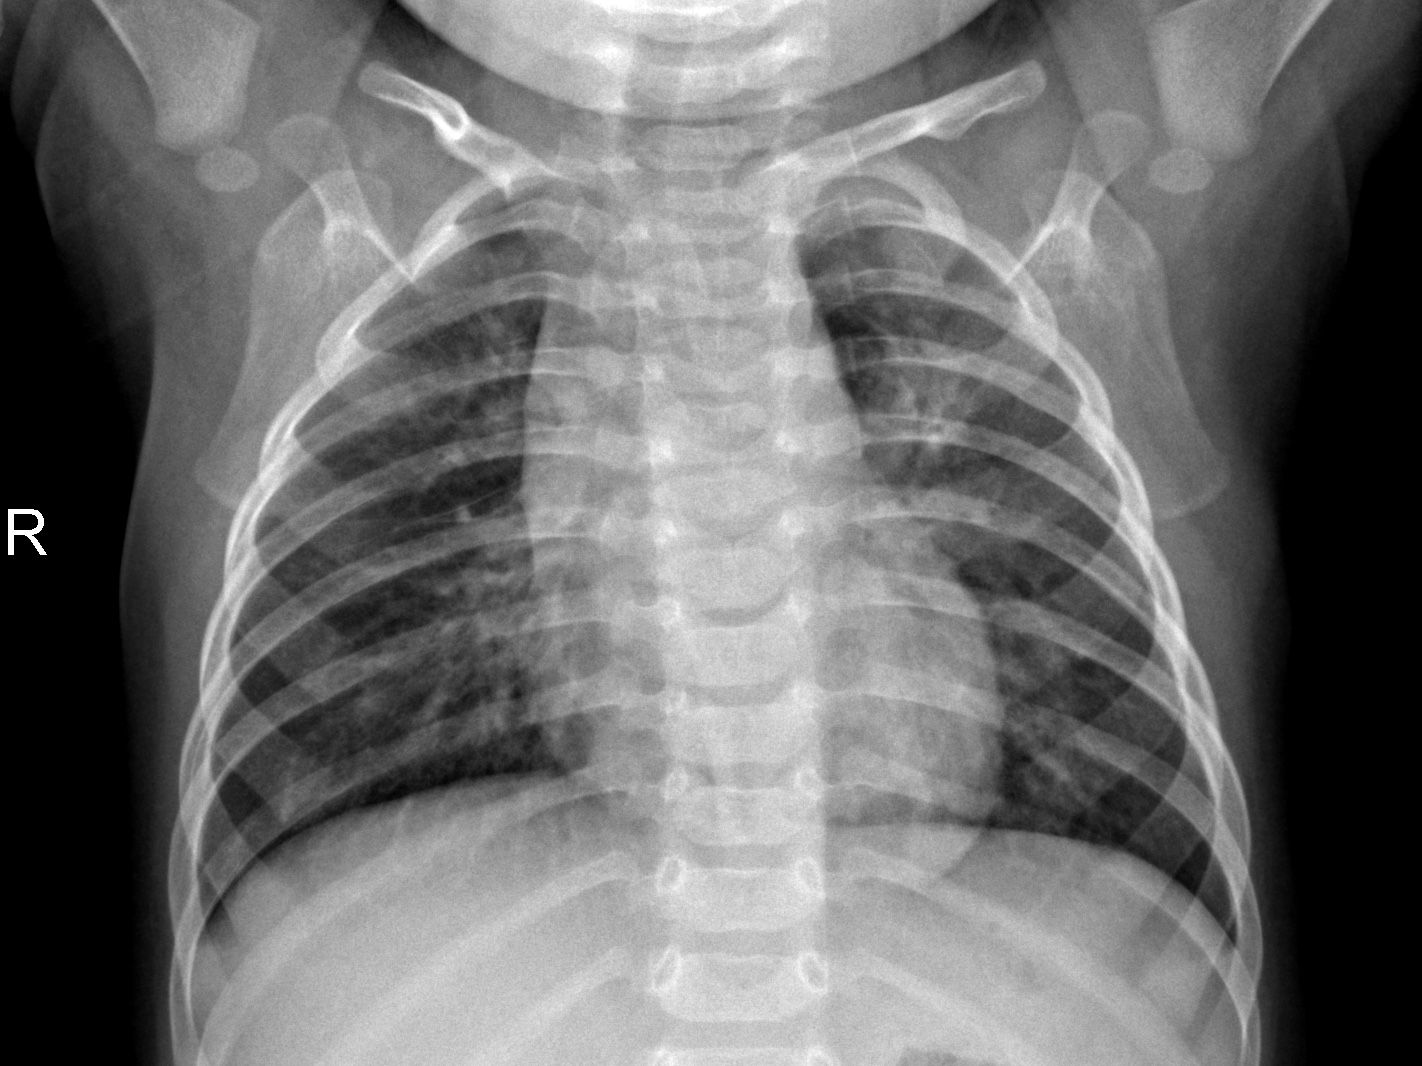
Diagnosis: NORMAL